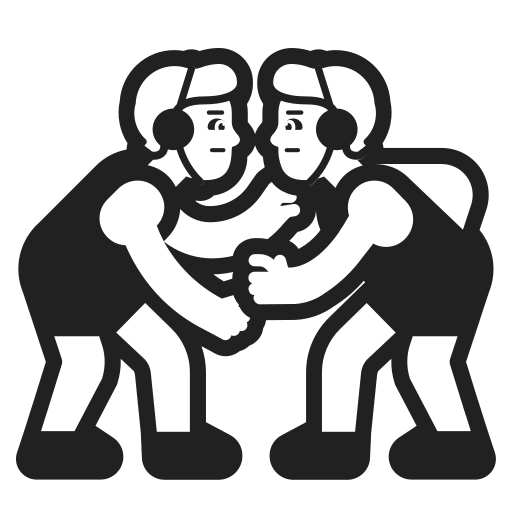
man wrestling high contrast default